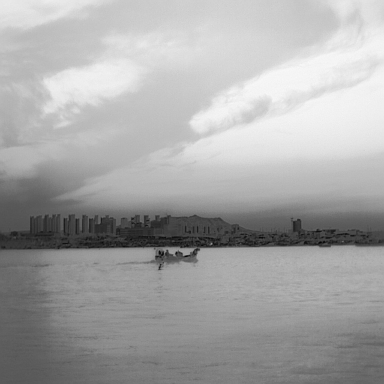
There is a bulk_carrier in the infrared image.